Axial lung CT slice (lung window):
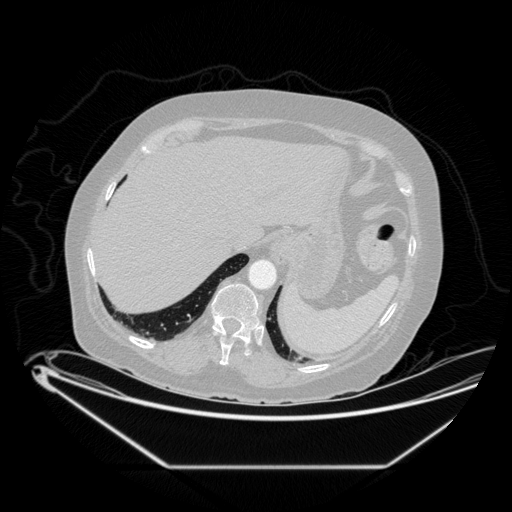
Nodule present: no